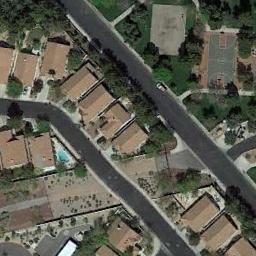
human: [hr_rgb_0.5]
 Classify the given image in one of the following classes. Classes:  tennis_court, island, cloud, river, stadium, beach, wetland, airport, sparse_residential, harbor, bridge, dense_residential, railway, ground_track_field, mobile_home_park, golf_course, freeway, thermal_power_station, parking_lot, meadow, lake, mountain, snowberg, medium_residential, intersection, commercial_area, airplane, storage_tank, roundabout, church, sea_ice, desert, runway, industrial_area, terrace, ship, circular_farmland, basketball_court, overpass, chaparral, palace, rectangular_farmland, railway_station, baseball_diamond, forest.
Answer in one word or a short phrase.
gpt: basketball_court